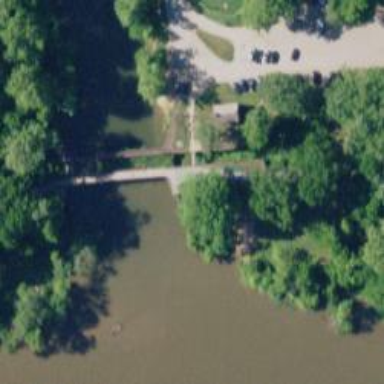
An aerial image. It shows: Footway on bridge.